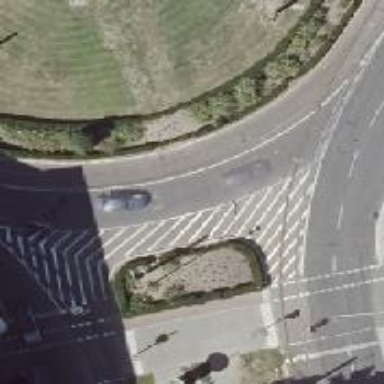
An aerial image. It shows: Primary highway with asphalt surface featuring circular junction.